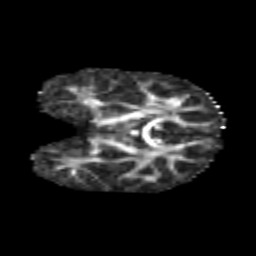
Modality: FA
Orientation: coronal
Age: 6
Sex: female
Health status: healthy